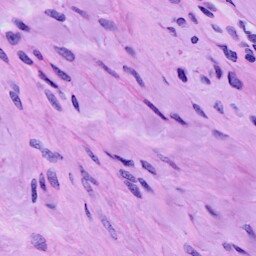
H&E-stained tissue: Cervix